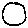
Label: moon